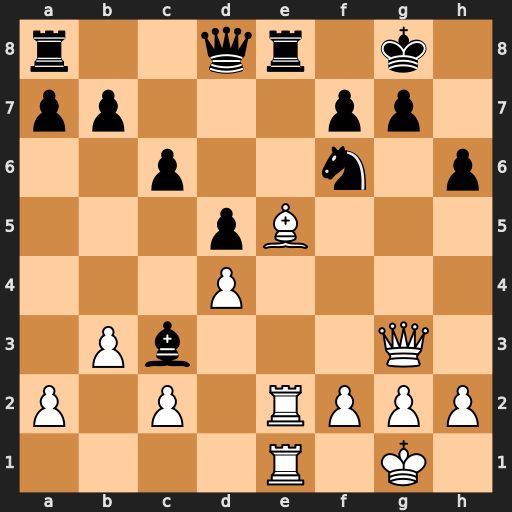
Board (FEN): r2qr1k1/pp3pp1/2p2n1p/3pB3/3P4/1Pb3Q1/P1P1RPPP/4R1K1
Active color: w
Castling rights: -
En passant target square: -
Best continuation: Bxf6 Qxf6 Rxe8+